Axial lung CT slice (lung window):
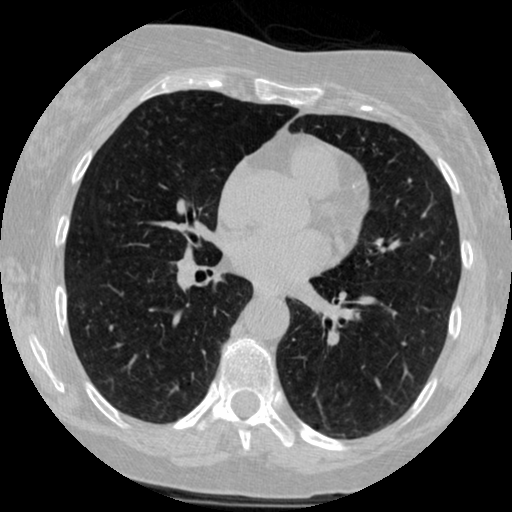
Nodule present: no